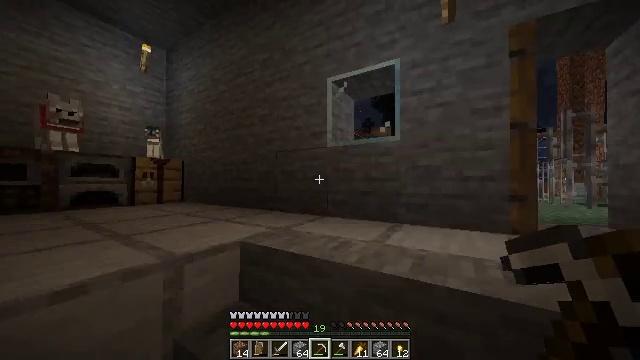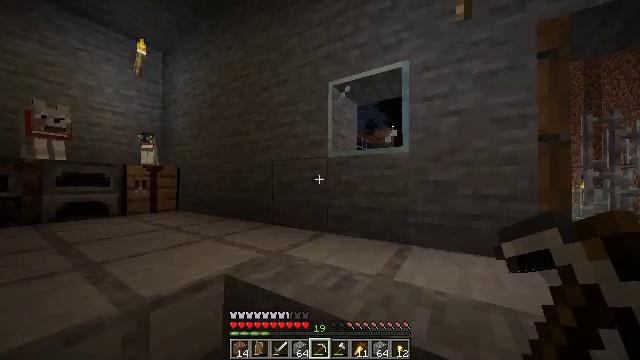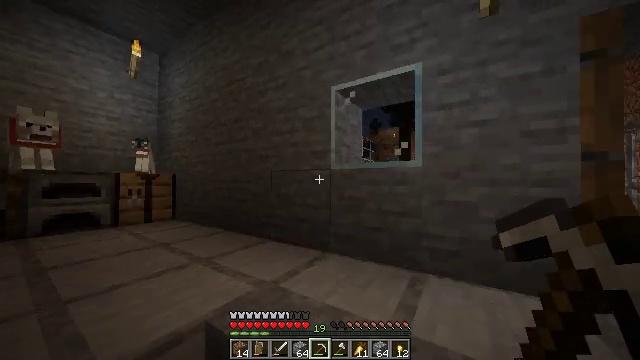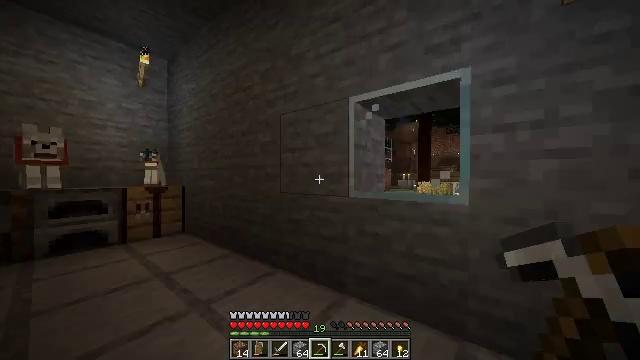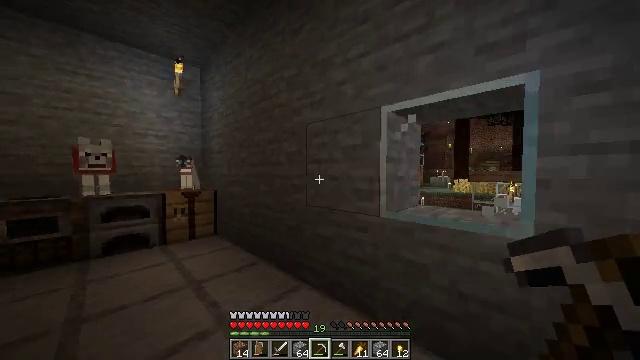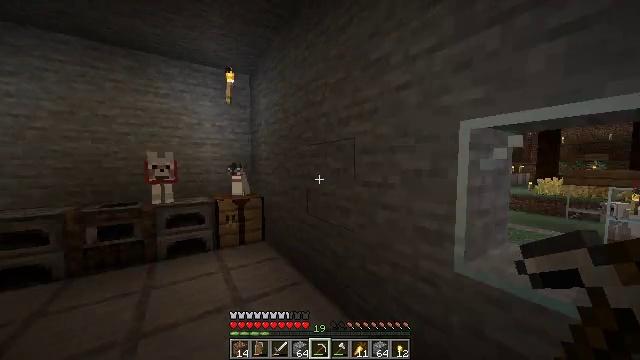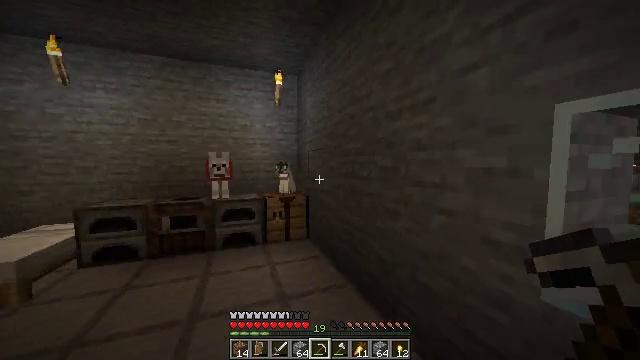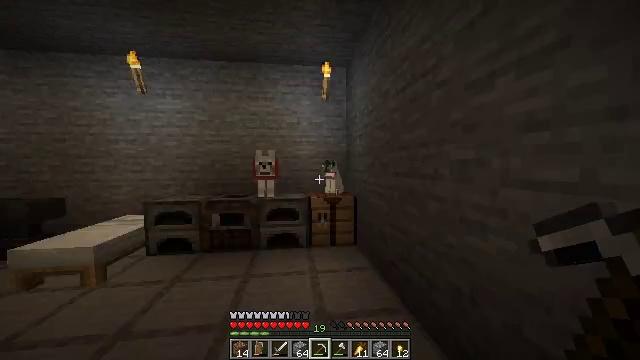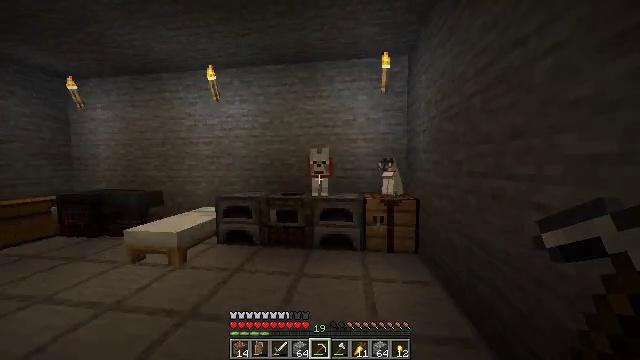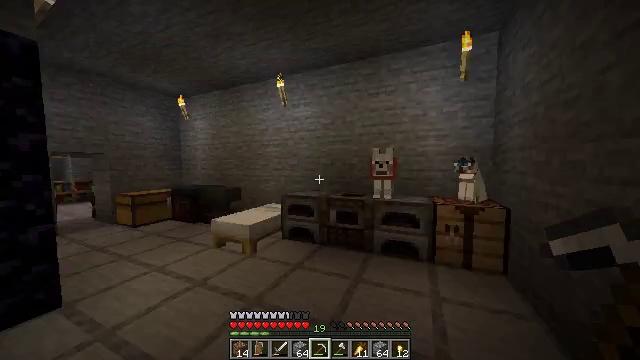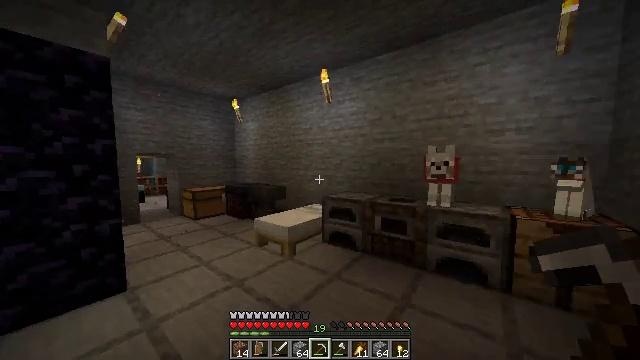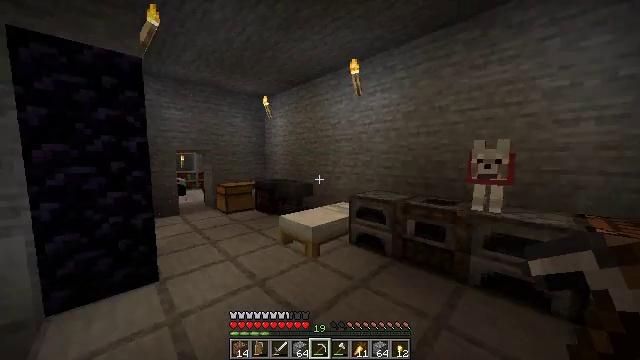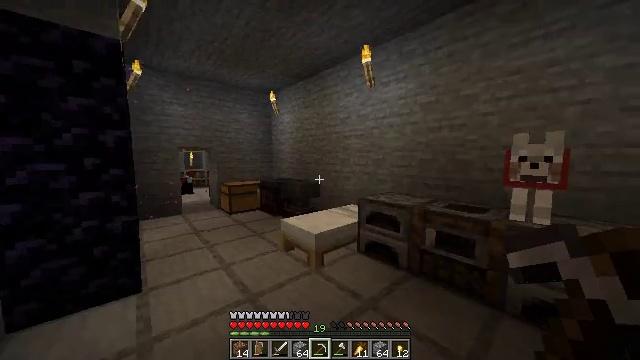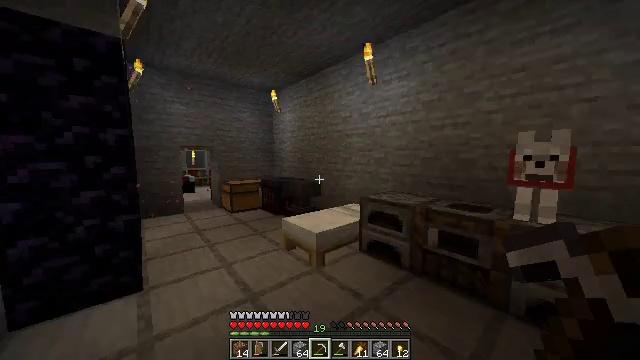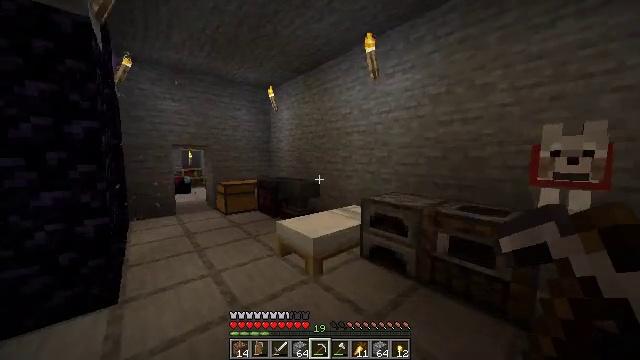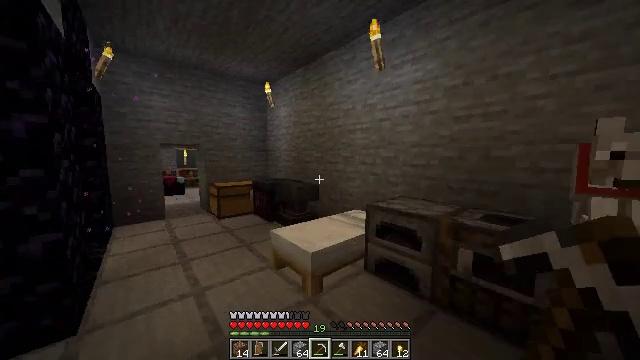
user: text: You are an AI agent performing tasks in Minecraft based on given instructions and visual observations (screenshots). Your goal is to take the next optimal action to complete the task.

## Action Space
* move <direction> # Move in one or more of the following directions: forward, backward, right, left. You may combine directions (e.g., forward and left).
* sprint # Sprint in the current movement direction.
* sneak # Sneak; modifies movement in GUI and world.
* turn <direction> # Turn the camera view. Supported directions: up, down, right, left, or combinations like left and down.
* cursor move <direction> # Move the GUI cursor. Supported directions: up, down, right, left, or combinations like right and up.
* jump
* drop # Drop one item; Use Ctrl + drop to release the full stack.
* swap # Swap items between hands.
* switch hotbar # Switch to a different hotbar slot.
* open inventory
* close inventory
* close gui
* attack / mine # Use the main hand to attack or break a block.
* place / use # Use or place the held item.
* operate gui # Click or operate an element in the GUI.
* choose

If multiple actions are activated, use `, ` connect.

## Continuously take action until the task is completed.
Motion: motion action
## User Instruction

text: Open the crafting table to craft an iron block.
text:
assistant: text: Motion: move forward
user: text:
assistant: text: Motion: move forward
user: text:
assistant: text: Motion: move forward, turn left
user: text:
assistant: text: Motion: move forward, turn left and down
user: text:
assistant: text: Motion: move forward, sprint, turn left and down
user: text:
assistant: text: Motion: move forward, sprint, turn left
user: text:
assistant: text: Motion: move forward, sprint, turn left
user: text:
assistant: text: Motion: move forward, sprint, turn left
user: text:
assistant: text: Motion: move forward, sprint, turn left
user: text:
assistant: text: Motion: move forward, turn left
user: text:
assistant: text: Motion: move forward, turn left and down
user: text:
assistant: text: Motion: move forward, turn left
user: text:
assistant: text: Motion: move forward
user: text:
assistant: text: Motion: move forward
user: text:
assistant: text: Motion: move forward
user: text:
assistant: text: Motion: move forward
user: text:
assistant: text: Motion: move forward
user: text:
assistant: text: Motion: move forward, turn down
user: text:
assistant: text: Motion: move forward, turn down
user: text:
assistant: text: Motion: move forward, turn left and down
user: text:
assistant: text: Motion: move forward, turn left and down
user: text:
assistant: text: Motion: turn down
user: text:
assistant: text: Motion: turn right and down
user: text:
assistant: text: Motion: turn right and down
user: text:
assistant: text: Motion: turn right
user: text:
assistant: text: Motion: no_op
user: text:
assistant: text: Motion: turn down, use / place
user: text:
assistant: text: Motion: turn down, use / place
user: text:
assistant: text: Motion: use / place
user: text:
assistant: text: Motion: use / place